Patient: sex M, age 65
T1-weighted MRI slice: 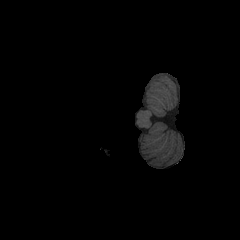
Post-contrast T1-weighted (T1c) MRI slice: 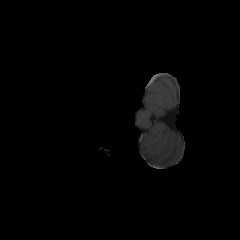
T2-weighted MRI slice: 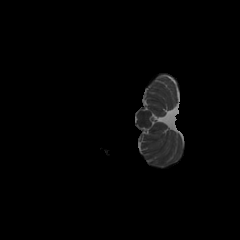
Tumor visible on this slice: no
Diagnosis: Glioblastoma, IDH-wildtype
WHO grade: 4